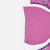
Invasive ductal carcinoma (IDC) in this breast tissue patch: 0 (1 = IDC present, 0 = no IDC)